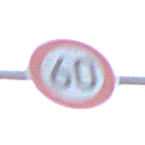
Verkehrszeichen: Geschwindigkeit60
Umgebung: Outdoor, Nature
Tageszeit: SunriseSunset
Wetter: Clear
Licht: Natural
Jahreszeit: NotSpecified
Kontrast: LowContrast